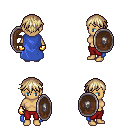
a pixel art fantasy rpg character, female body template, human, tanned skin, blue cape, red pants, white blonde short bangs hairstyle, gold gloves, shield, four views (front, back, left, right), 2x2 character sprite sheet, small pixel art, hard edges, no anti-aliasing